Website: macys
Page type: cart
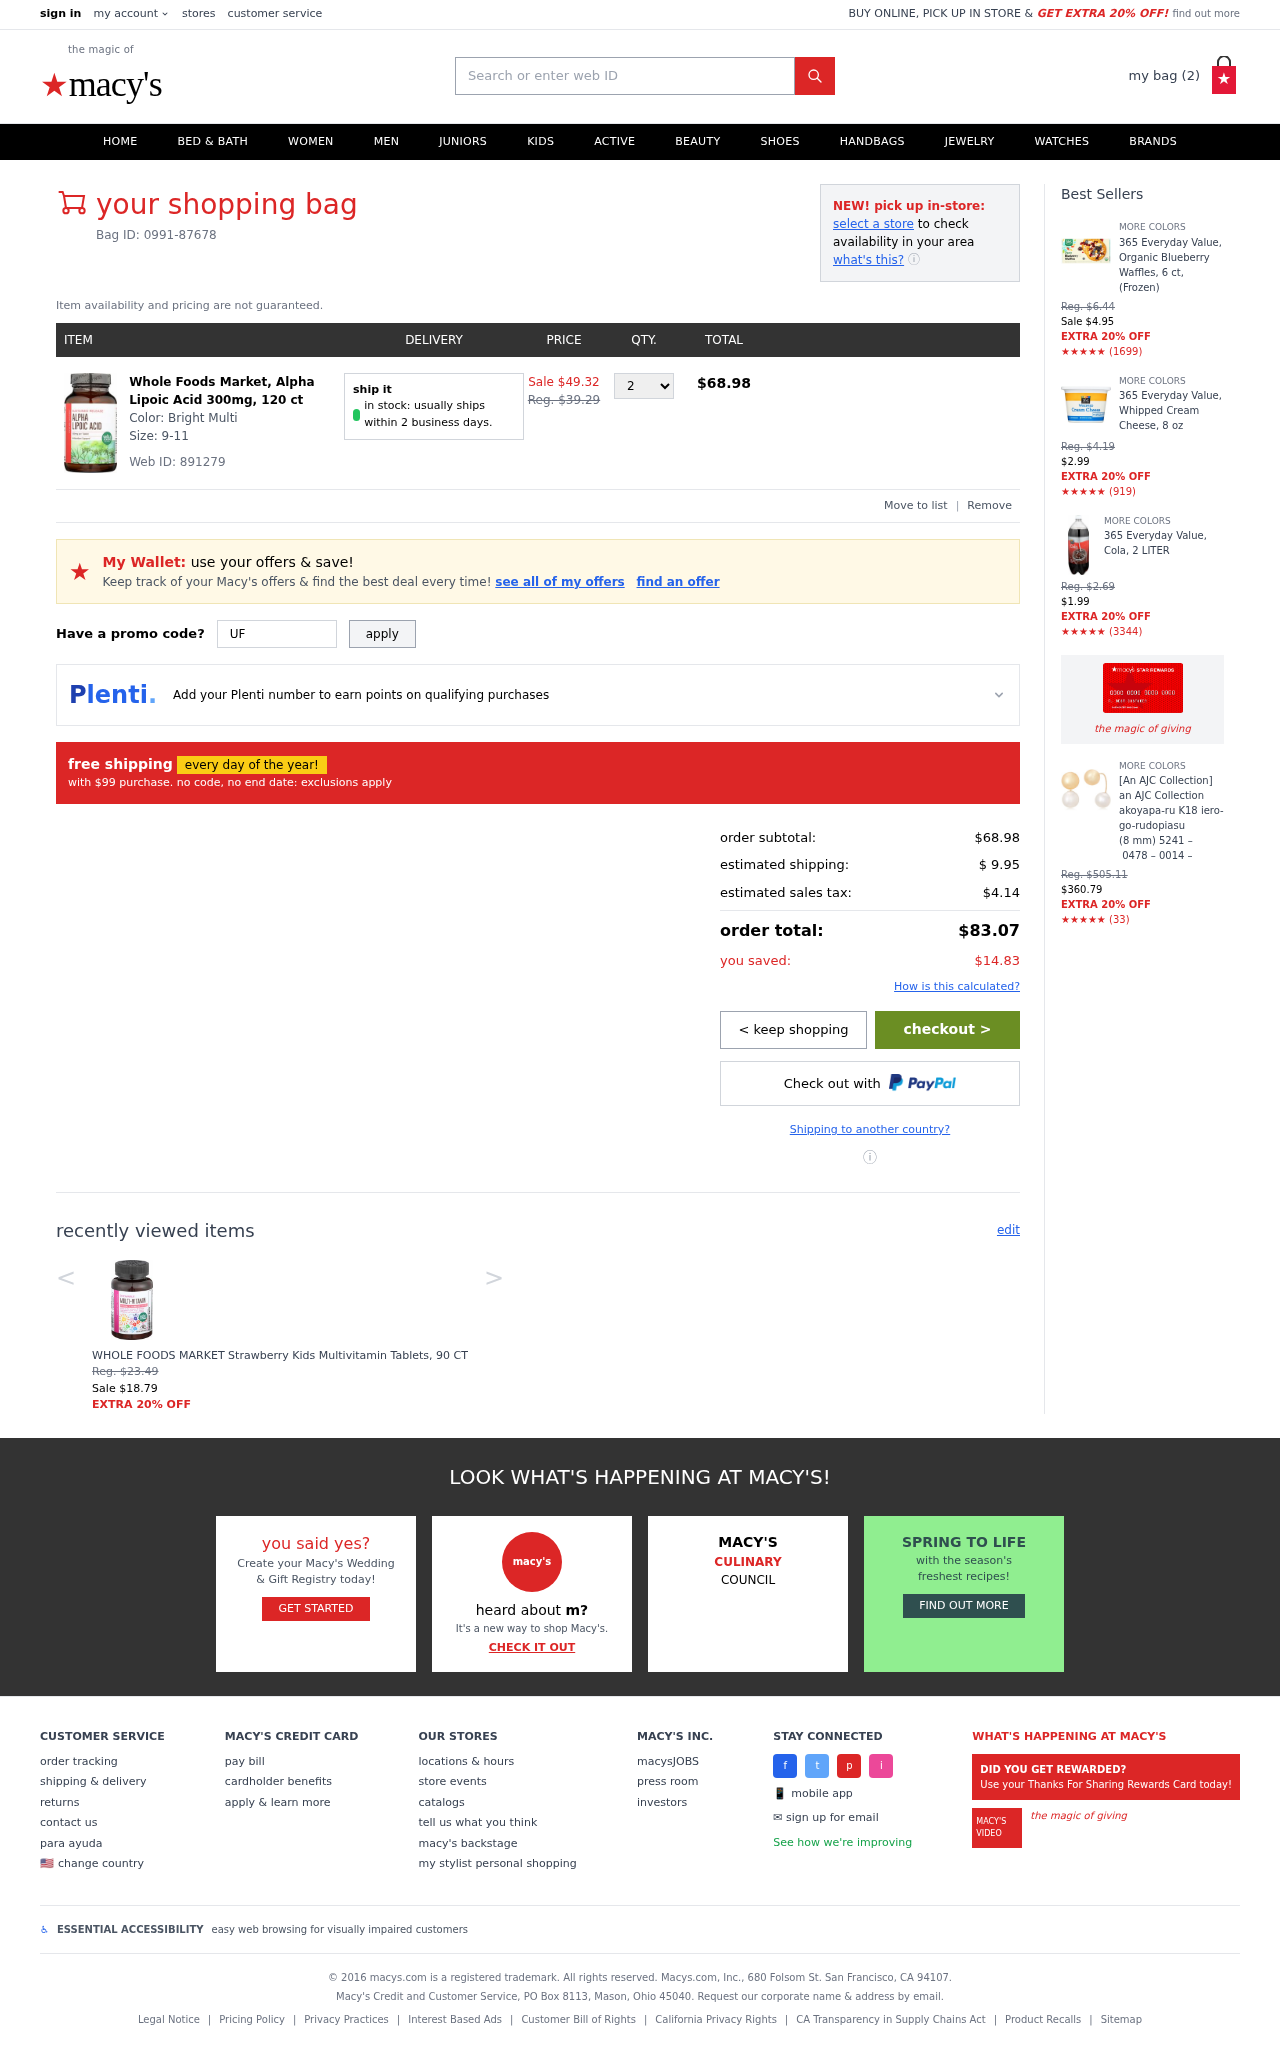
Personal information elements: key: PII_PROMO_CODE
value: UFCSAVE
Product elements: key: PRODUCT1_NAME
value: Whole Foods Market, Alpha Lipoic Acid 300mg, 120 ct
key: PRODUCT1_PRICE
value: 34.49
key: PRODUCT1_QUANTITY
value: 2
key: PRODUCT2_NAME
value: WHOLE FOODS MARKET Strawberry Kids Multivitamin Tablets, 90 CT
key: PRODUCT2_PRICE
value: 18.79
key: PRODUCT3_NAME
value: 365 Everyday Value, Organic Blueberry Waffles, 6 ct, (Frozen)
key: PRODUCT3_NUM_RATINGS
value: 1699
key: PRODUCT3_PRICE
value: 4.95
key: PRODUCT4_NAME
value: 365 Everyday Value, Whipped Cream Cheese, 8 oz
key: PRODUCT4_NUM_RATINGS
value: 919
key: PRODUCT4_PRICE
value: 2.99
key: PRODUCT5_NAME
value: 365 Everyday Value, Cola, 2 LITER
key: PRODUCT5_NUM_RATINGS
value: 3344
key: PRODUCT5_PRICE
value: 1.99
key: PRODUCT6_NAME
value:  [An AJC Collection] an AJC Collection akoyapa-ru K18 iero-go-rudopiasu (8 mm) 5241 – 0478 – 0014 – 
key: PRODUCT6_NUM_RATINGS
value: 33
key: PRODUCT6_PRICE
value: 360.79
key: PRODUCT1_ORIGINAL_PRICE
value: Sale $49.32
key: PRODUCT1_TOTAL
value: $68.98
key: PRODUCT2_ORIGINAL_PRICE
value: Reg. $23.49
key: PRODUCT3_ORIGINAL_PRICE
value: Reg. $6.44
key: PRODUCT3_RATING
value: ★★★★★
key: PRODUCT4_ORIGINAL_PRICE
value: Reg. $4.19
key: PRODUCT4_RATING
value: ★★★★★
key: PRODUCT5_ORIGINAL_PRICE
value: Reg. $2.69
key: PRODUCT5_RATING
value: ★★★★★
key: PRODUCT6_ORIGINAL_PRICE
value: Reg. $505.11
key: PRODUCT6_RATING
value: ★★★★★
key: PRODUCT_WEB_ID
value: Web ID: 891279
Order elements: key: ORDER_NUM_ITEMS
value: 2
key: ORDER_BAG_ID
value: Bag ID: 0991-87678
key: ORDER_SUBTOTAL
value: $68.98
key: ORDER_SHIPPING_COST
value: $ 9.95
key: ORDER_TAX
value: $4.14
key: ORDER_TOTAL
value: $83.07
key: ORDER_SAVINGS
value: $14.83
Search elements: key: HEADER_SEARCH
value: Search or enter web ID